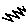
Label: zigzag